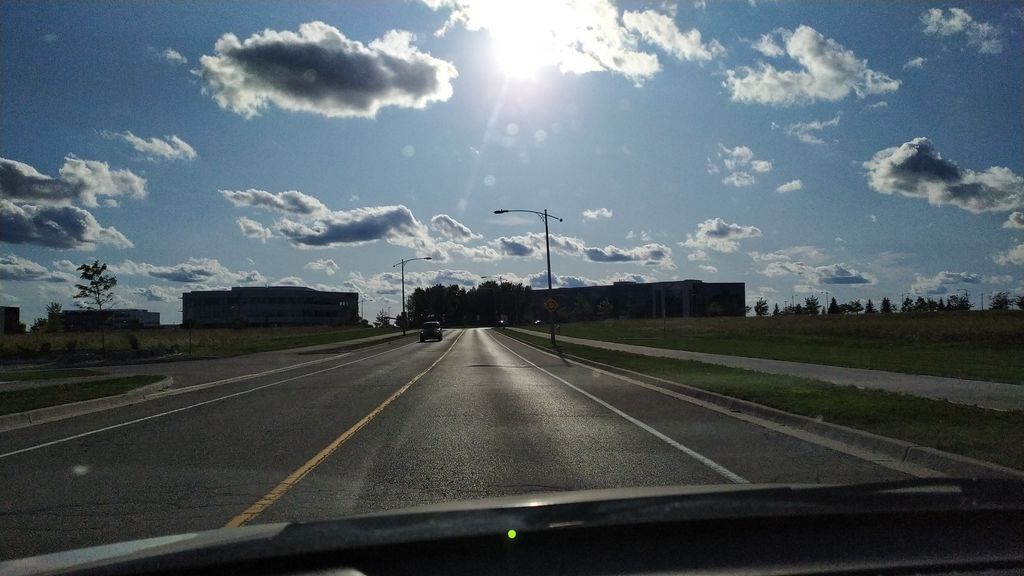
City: kitchener-waterloo